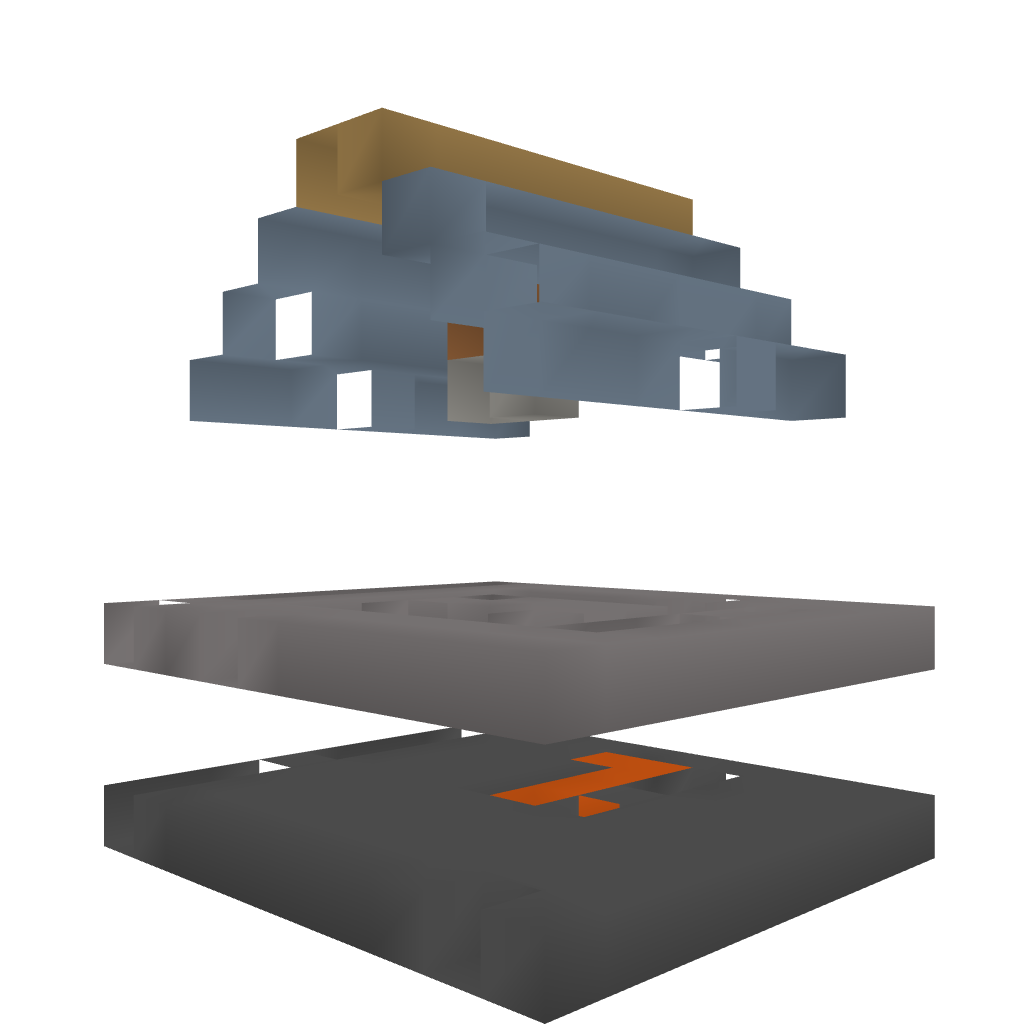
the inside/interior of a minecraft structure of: Trap For Curious!